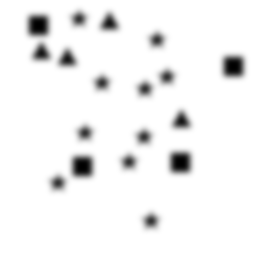
Squares: 4
Triangles: 4
Stars: 10
Total shapes: 18